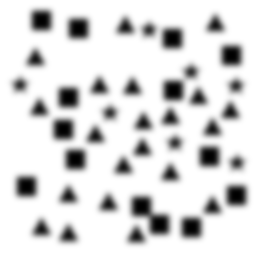
Squares: 14
Triangles: 21
Stars: 7
Total shapes: 42